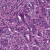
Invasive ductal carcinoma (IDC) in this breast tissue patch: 1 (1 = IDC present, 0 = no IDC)